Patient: sex M, age 47
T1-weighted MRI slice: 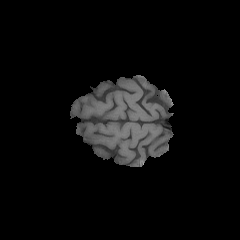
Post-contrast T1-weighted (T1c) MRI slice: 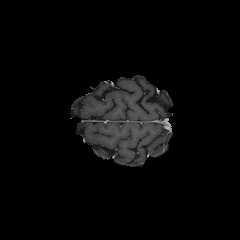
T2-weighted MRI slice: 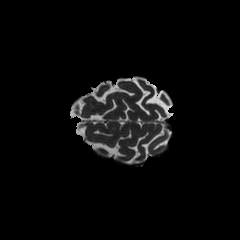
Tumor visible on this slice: no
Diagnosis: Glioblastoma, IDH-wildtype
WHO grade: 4